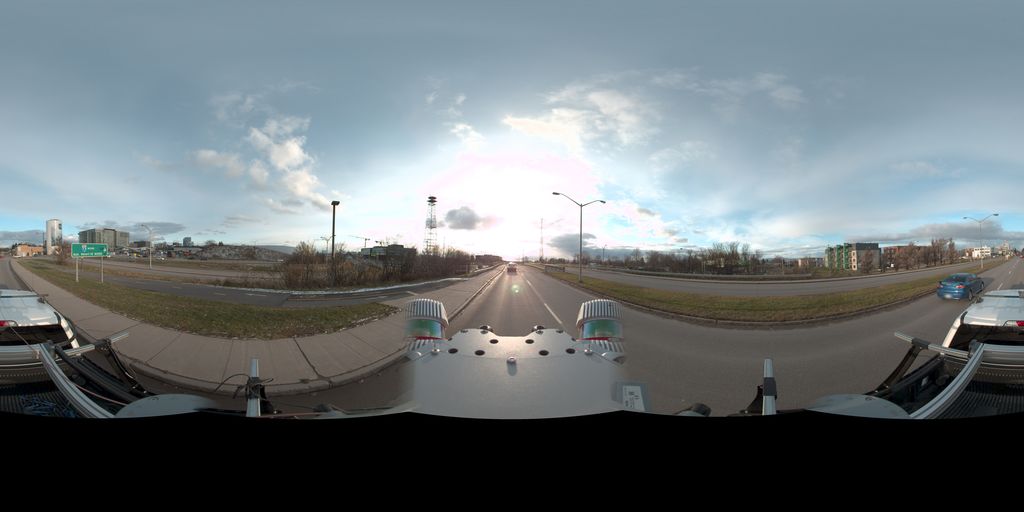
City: quebec_city